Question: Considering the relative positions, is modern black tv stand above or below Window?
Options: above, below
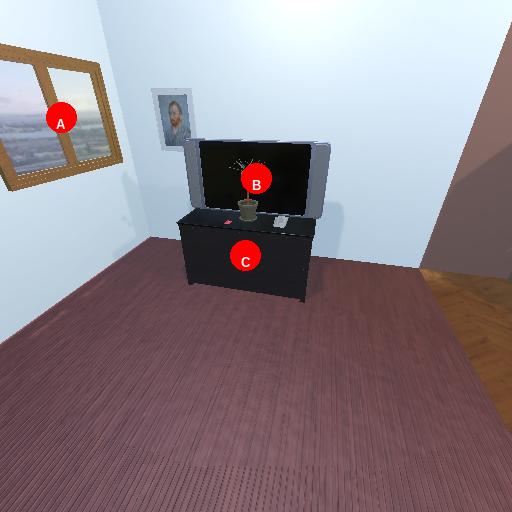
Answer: above